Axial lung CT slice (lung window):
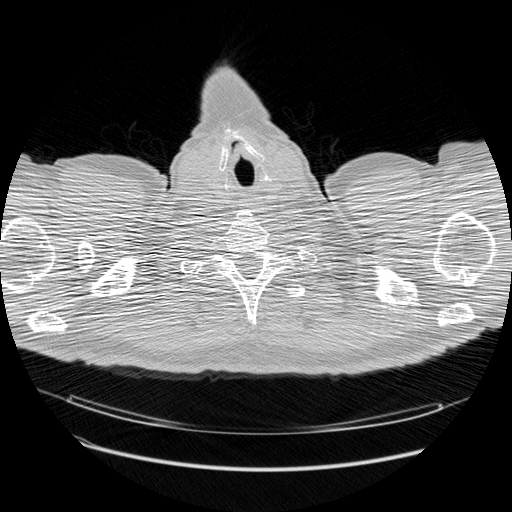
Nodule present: no